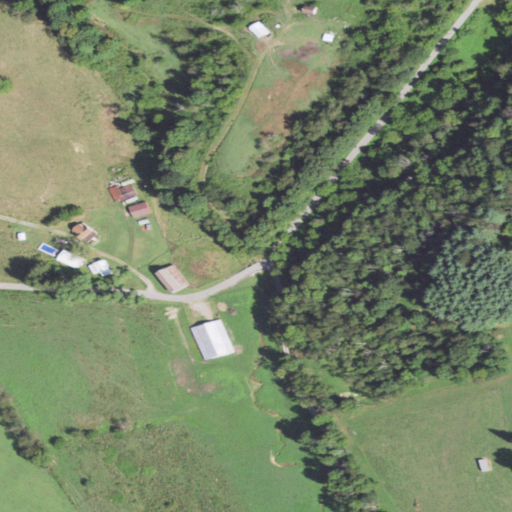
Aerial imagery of valley in Pennsylvania named Opossum Hollow containing pasture, open development, deciduous forest, mixed forest, low intensity development, and medium intensity development